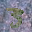
Label: 3